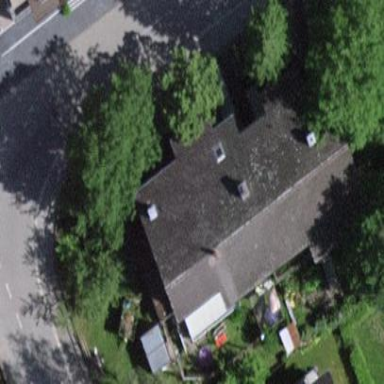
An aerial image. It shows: Semidetached house.